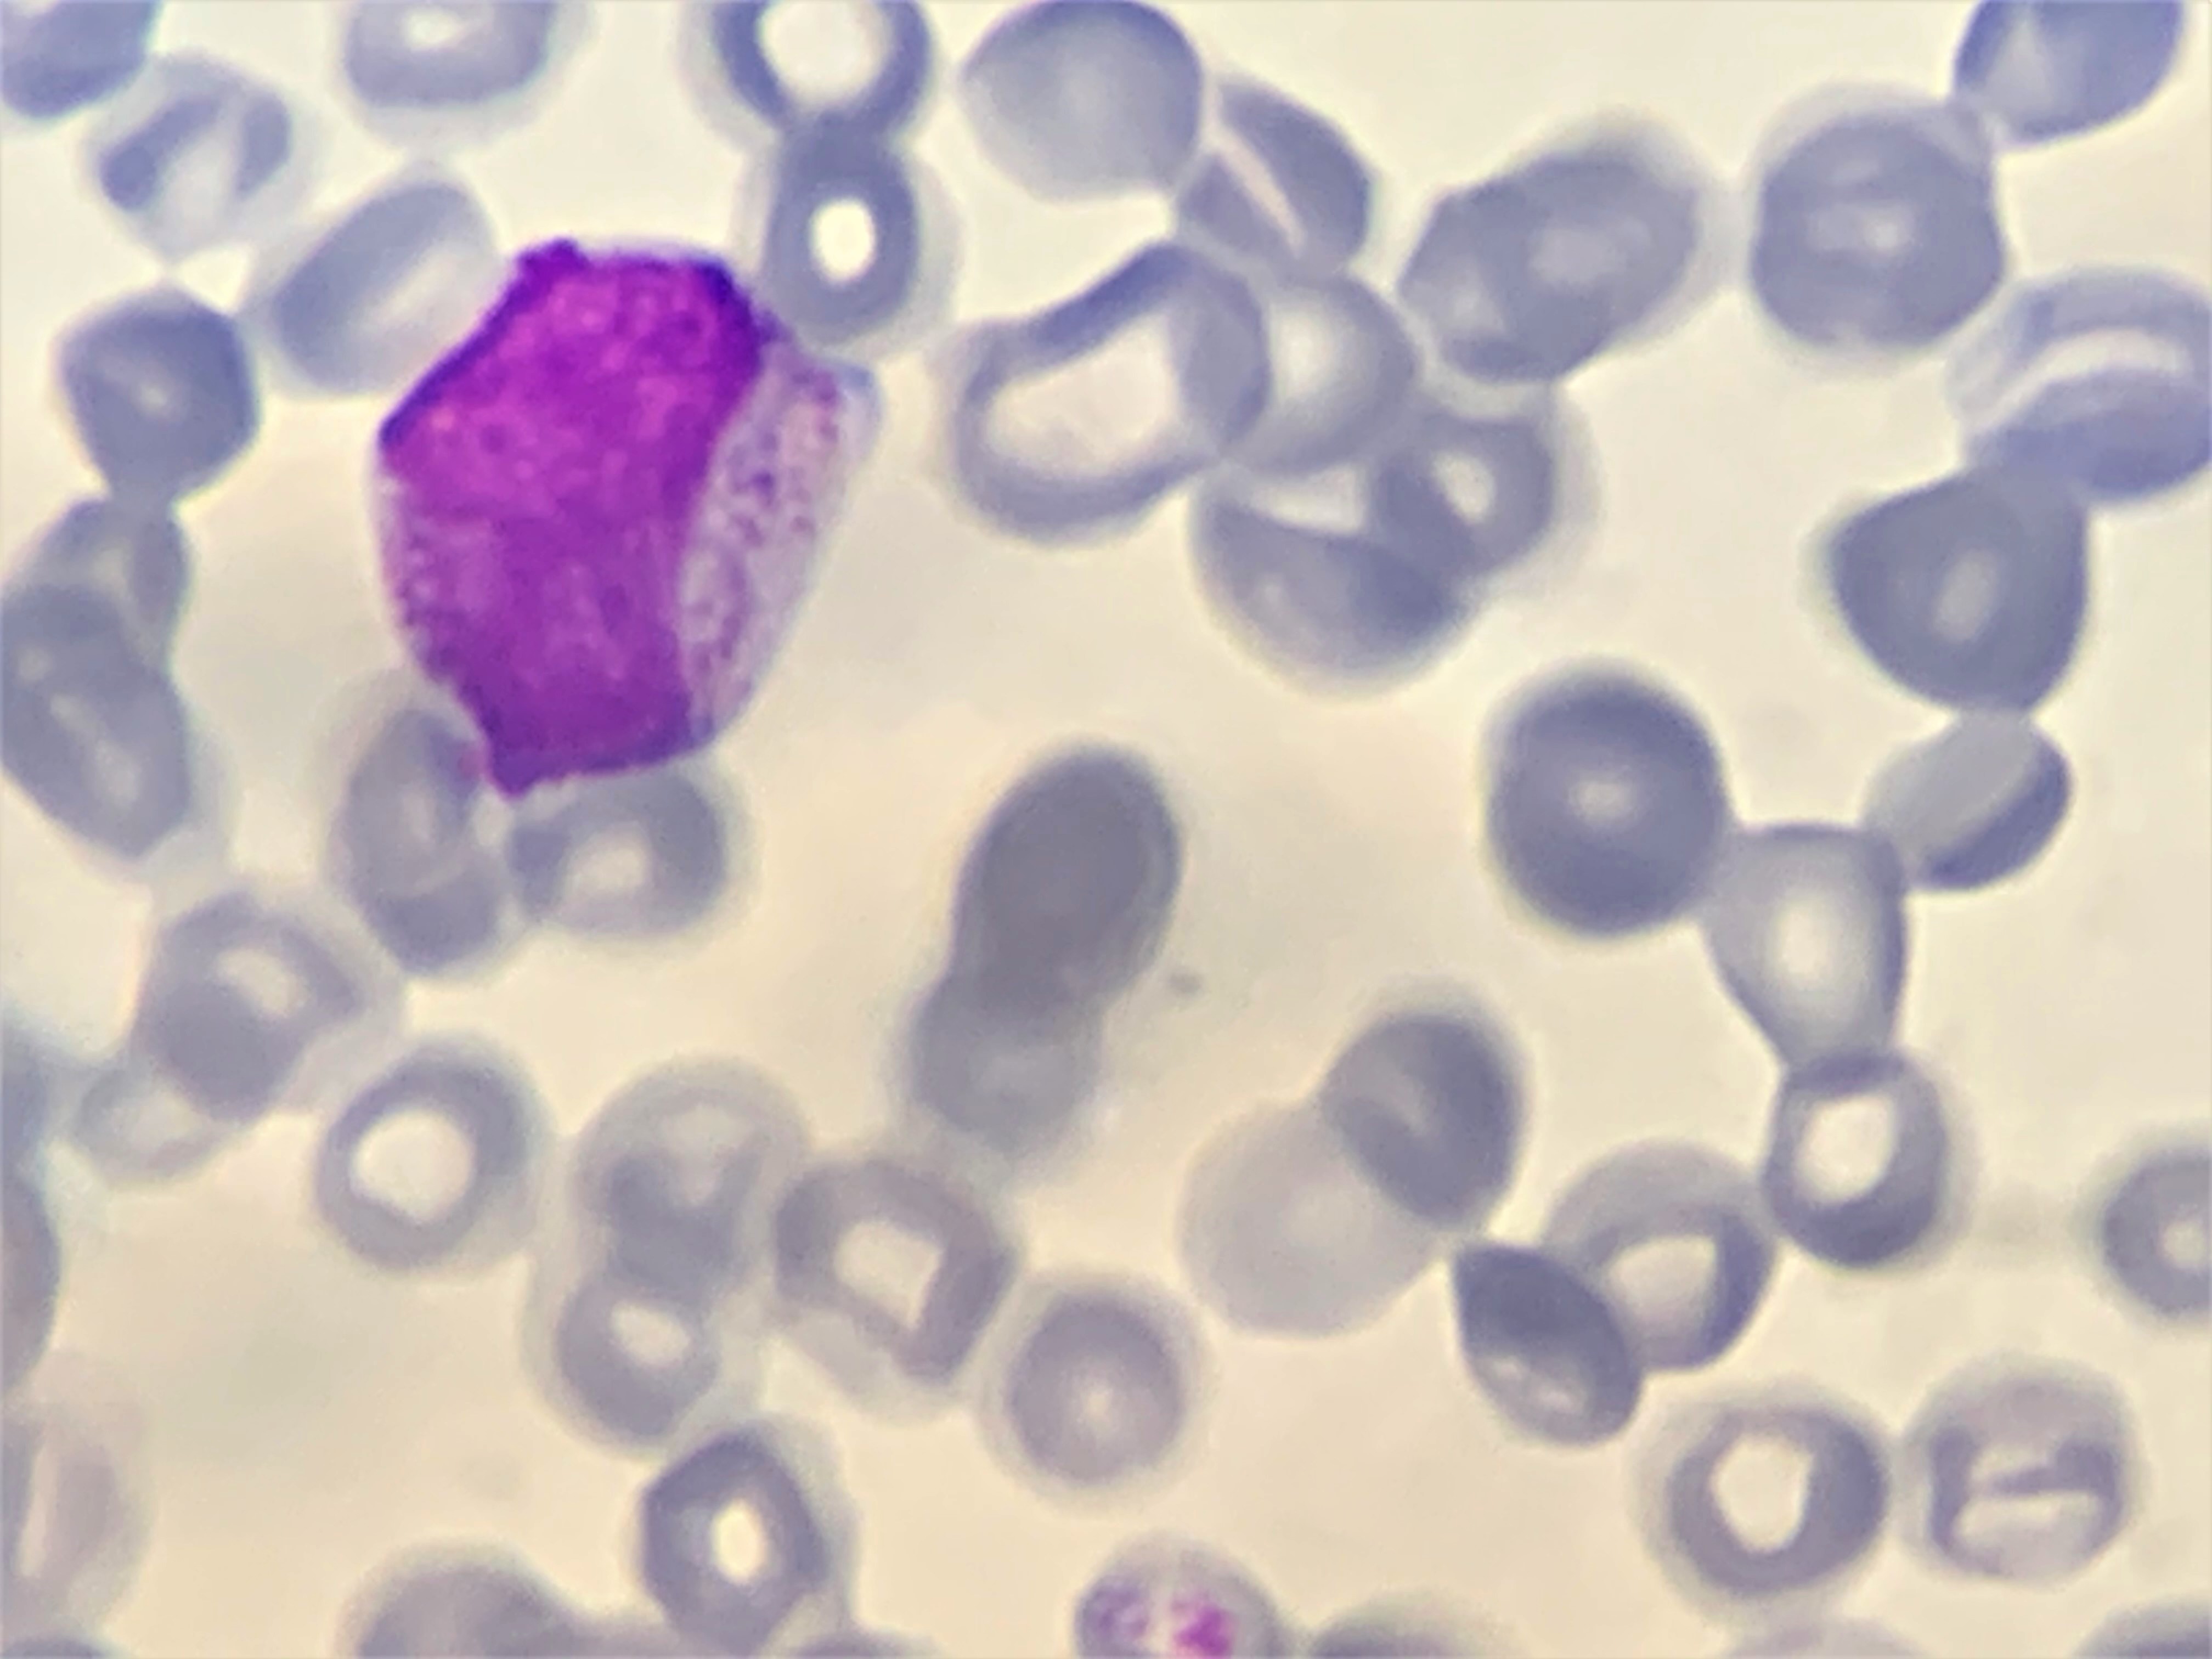
Cell type: MYELOCYTE